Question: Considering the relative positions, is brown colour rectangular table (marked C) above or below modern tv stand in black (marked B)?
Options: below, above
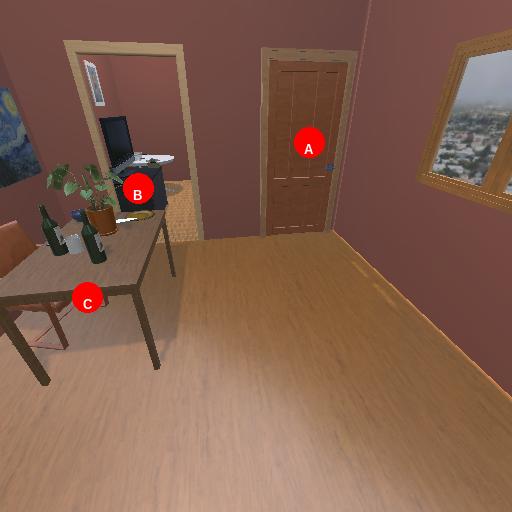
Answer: below